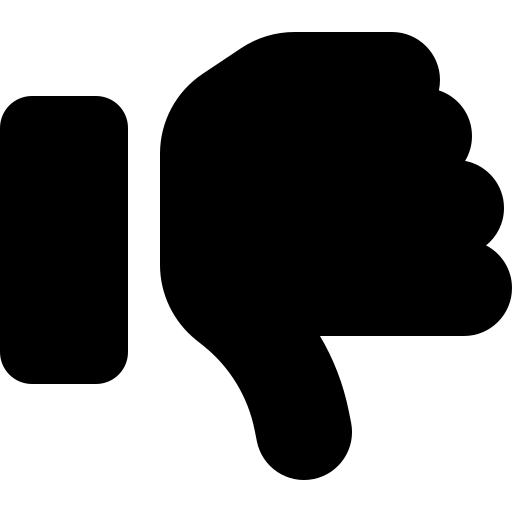
Tags: icon, FontAwesome, fa-icon, solid, thumbs, down